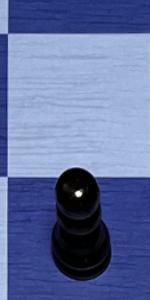
Label: Pawn_Black